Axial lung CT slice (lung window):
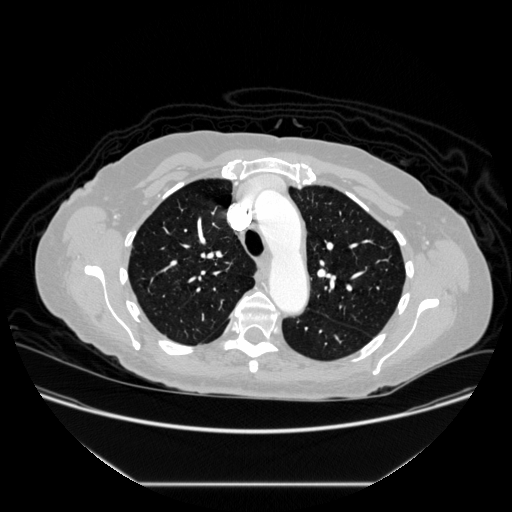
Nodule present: no